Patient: sex F, age 56
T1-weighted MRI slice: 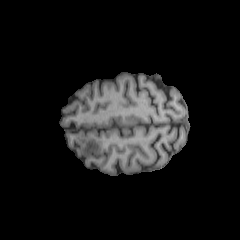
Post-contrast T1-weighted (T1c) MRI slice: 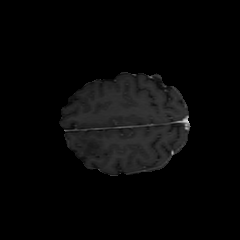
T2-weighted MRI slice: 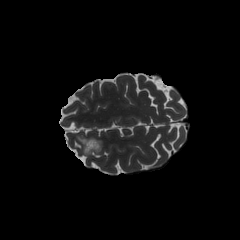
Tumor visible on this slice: yes
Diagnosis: Oligodendroglioma, IDH-mutant, 1p/19q-codeleted
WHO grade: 2